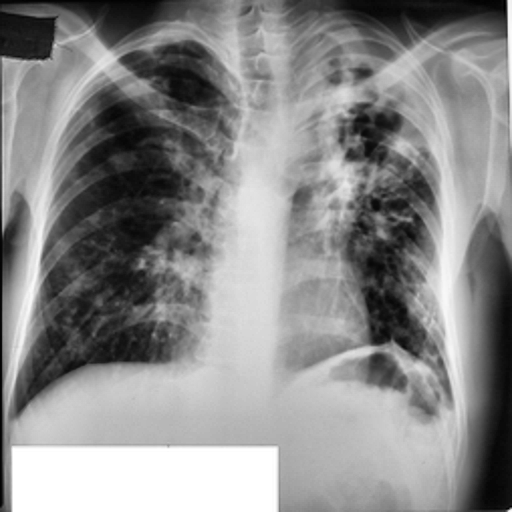
Finding: TUBERCULOSIS